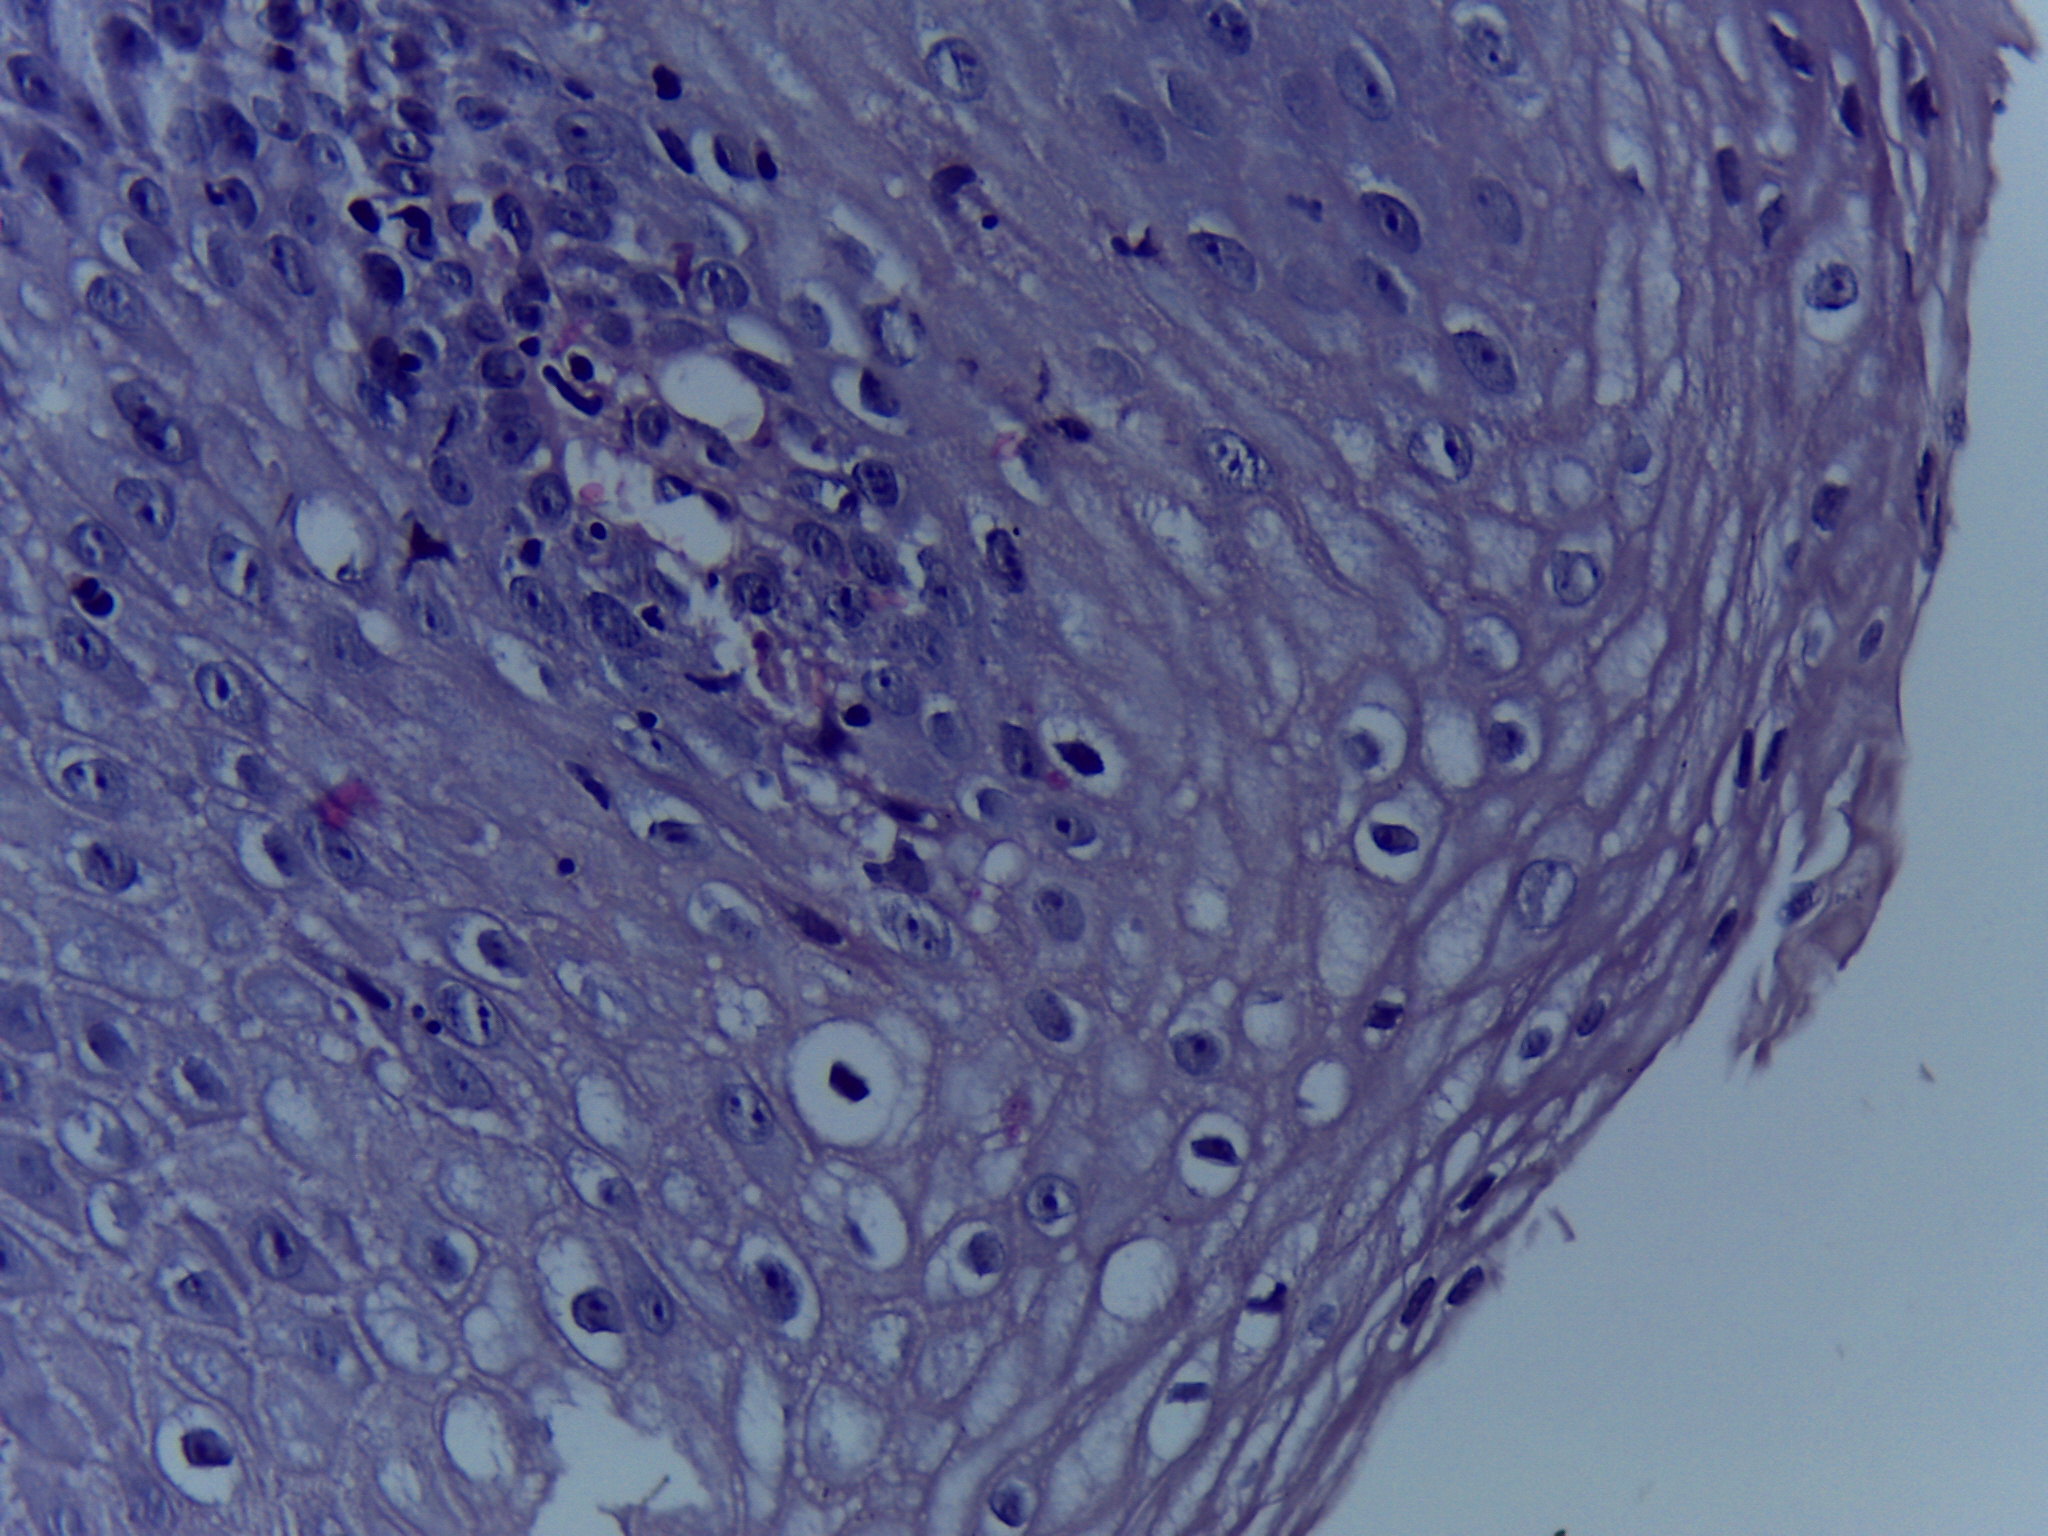
Diagnosis: OSCC